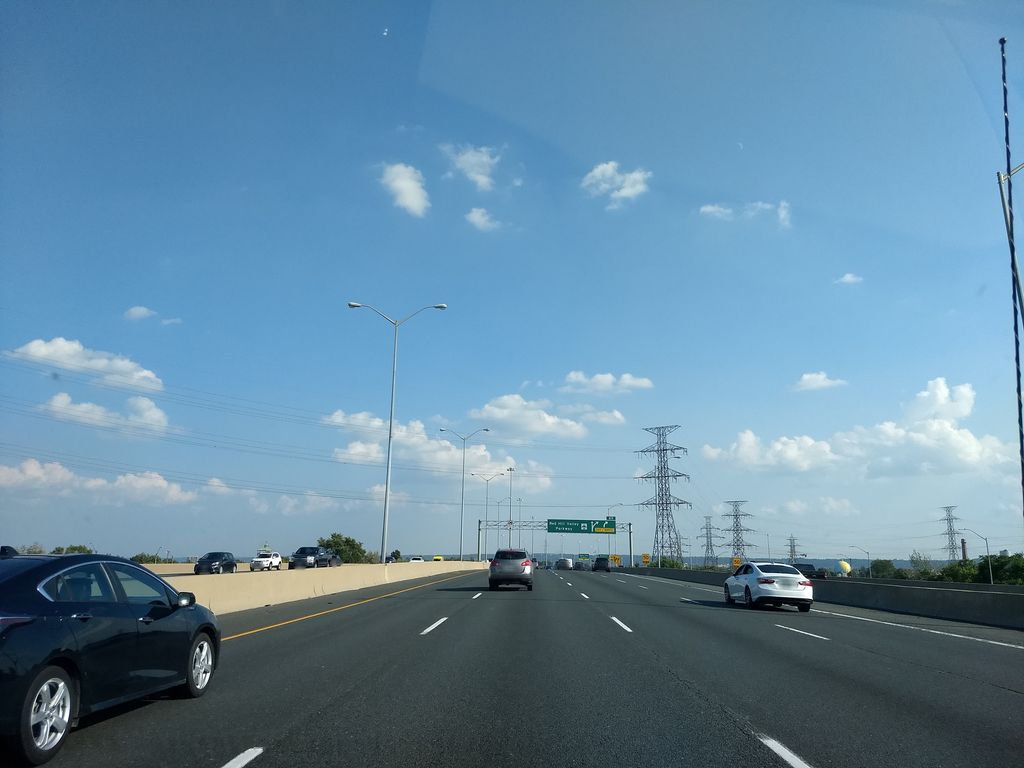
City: hamilton